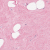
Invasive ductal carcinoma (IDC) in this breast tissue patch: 0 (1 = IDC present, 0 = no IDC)